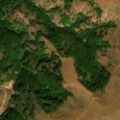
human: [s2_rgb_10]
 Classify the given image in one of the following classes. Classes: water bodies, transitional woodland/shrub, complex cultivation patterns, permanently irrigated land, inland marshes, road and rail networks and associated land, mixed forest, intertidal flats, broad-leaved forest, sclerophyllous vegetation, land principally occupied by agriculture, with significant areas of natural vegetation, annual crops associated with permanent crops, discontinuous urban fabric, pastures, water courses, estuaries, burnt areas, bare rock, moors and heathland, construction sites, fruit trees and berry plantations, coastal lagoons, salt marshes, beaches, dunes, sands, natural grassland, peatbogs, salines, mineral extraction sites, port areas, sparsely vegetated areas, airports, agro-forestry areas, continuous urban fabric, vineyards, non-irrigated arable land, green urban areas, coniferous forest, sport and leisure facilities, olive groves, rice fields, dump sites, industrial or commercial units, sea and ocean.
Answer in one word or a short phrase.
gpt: broad-leaved forest, natural grassland, transitional woodland/shrub